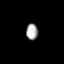
Tissue: prostate
Cell type: Fibroblasts
Senescence score: 0.846
Nuclear area (px): 191
Mean DAPI intensity: 164.283